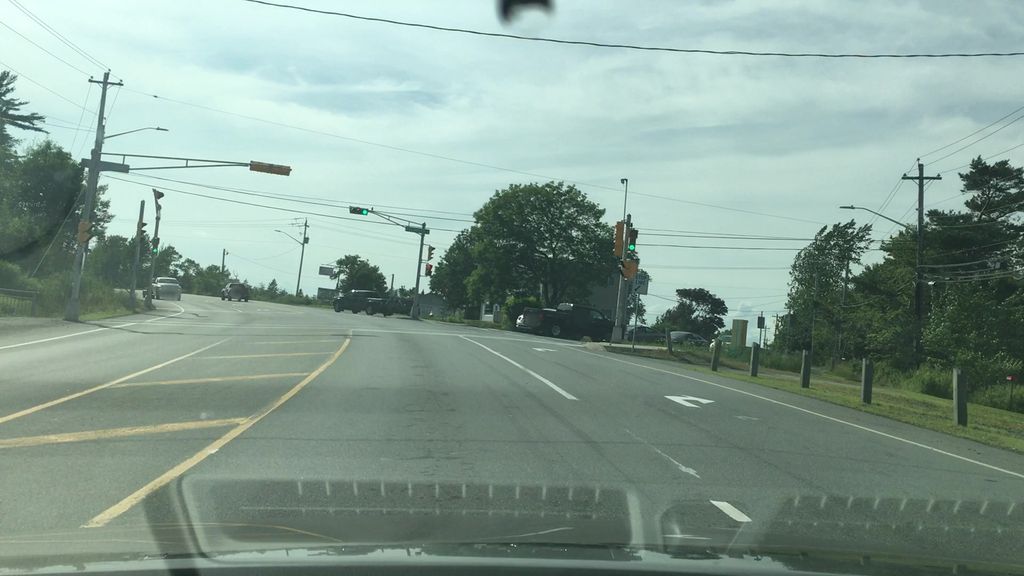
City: halifax